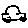
Label: car